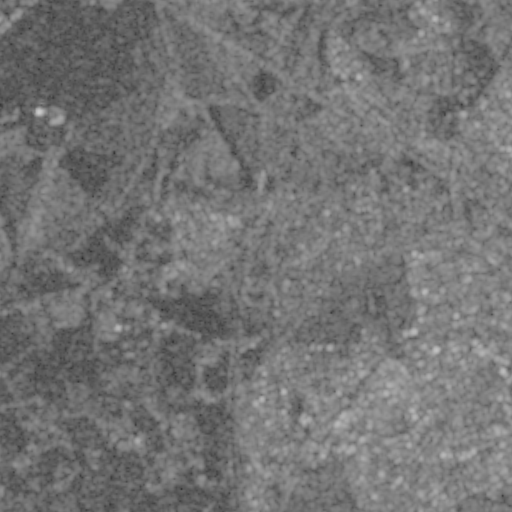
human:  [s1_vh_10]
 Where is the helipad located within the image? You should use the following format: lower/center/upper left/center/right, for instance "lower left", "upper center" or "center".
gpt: The helipad is located in the upper left of the image.
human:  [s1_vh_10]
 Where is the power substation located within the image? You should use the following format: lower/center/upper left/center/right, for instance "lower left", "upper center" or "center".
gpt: The power substation is located in the center of the image.
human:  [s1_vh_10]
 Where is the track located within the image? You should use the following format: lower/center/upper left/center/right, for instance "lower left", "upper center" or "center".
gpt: The track is located in the upper right of the image.
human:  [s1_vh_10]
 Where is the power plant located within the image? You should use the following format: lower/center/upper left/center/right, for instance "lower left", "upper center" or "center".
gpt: There is no power plant in the image.

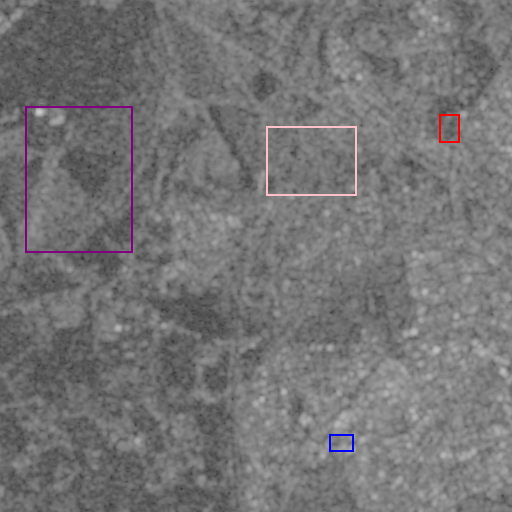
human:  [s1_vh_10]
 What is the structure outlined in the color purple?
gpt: The structure outlined in purple is a crop field.
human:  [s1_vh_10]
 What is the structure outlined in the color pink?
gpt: The structure outlined in pink is a park.
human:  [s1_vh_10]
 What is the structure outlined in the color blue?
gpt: The structure outlined in blue is a parking lot.
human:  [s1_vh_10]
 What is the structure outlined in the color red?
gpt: The structure outlined in red is a track.
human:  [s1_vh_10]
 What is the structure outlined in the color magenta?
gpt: There is no magenta outline.